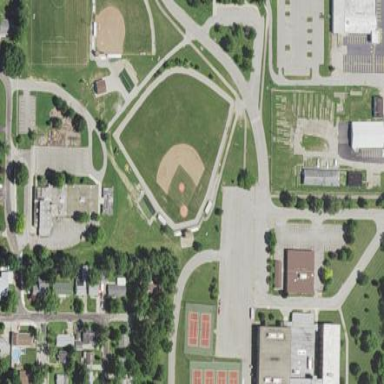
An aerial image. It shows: Baseball pitch for leisure land activities.